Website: lowes
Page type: delivery-shipping
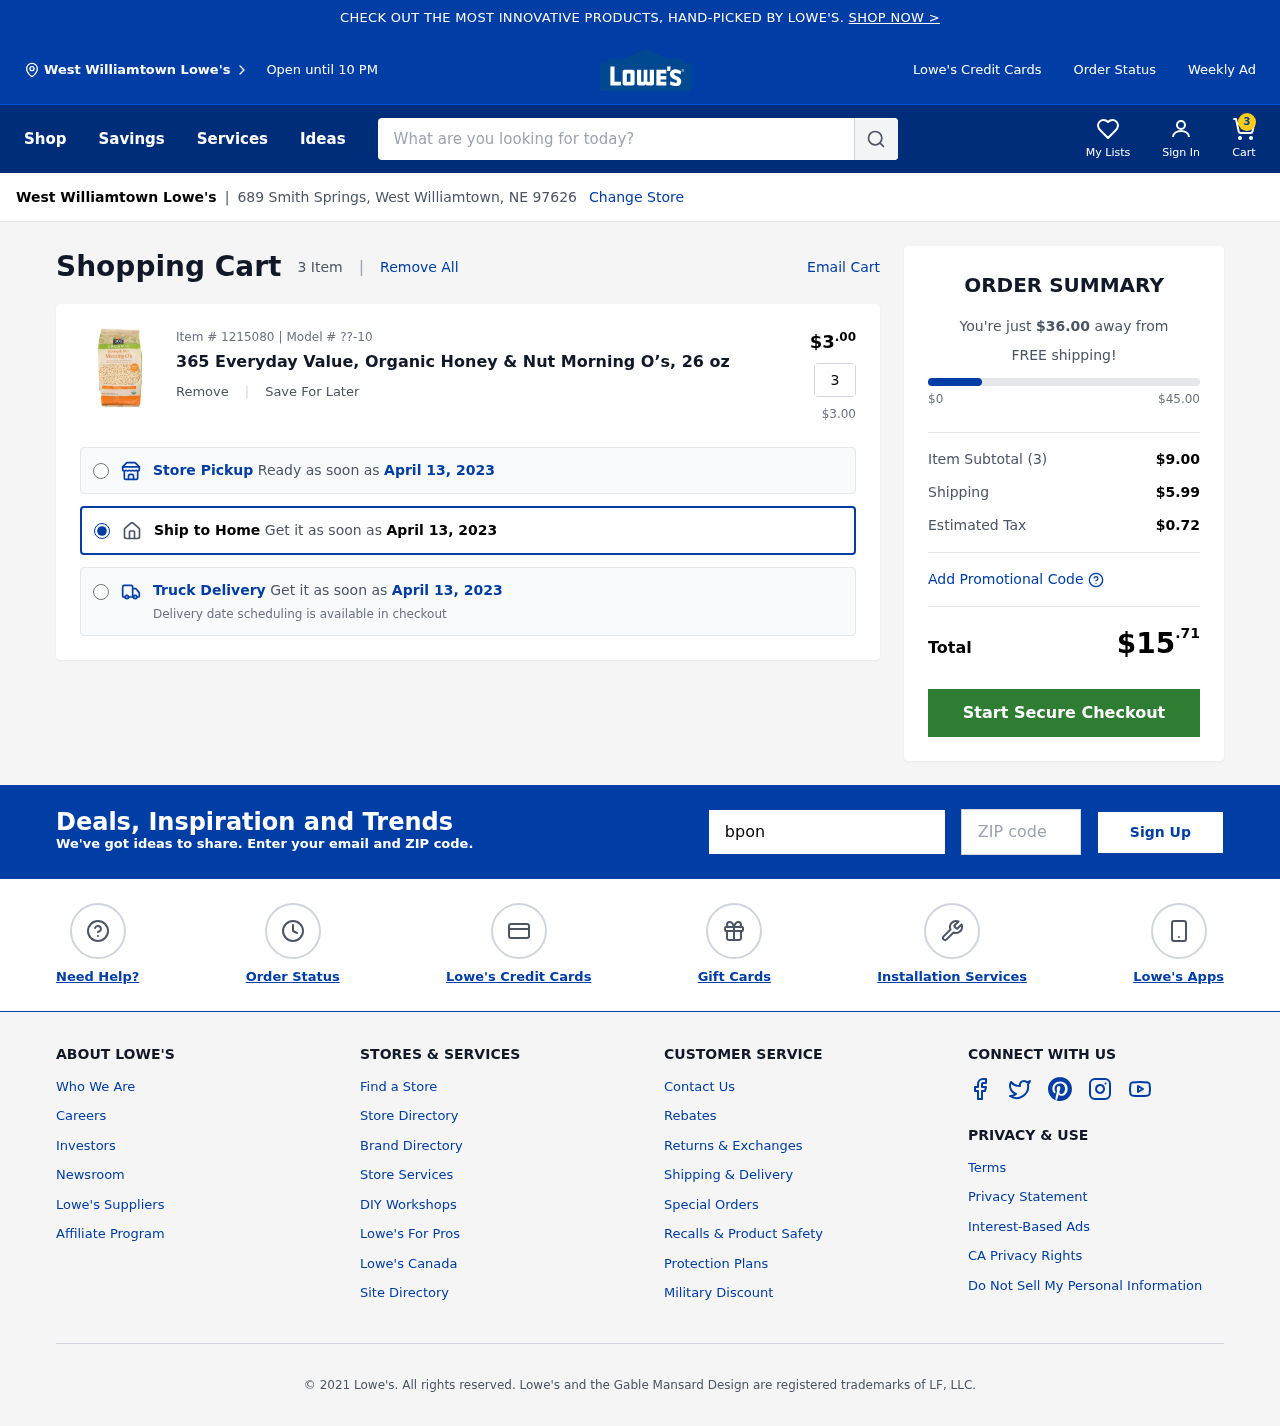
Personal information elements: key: PII_CITY
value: West Williamtown
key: PII_EMAIL
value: bponce@hotmail.com
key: PII_POSTCODE
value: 97626
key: PII_STREET
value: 689 Smith Springs
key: PII_CITY2
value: West Williamtown
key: PII_CITY_STATE_ZIP
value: West Williamtown, NE 97626
Product elements: key: PRODUCT1_NAME
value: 365 Everyday Value, Organic Honey & Nut Morning O’s, 26 oz
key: PRODUCT1_PRICE
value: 3
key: PRODUCT1_QUANTITY
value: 3
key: PRODUCT1_MODEL
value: ??-10
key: PRODUCT1_PRICE2
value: $3.00
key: PRODUCT1_ITEM_NUMBER
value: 1215080
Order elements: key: ORDER_NUM_ITEMS
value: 3
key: ORDER_DELIVERY_DATE
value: April 13, 2023
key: ORDER_DELIVERY_DATE2
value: April 13, 2023
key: ORDER_DELIVERY_DATE3
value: April 13, 2023
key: AMOUNT_TO_FREE_SHIPPING
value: $36.00
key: ORDER_SUBTOTAL
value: $9.00
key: ORDER_SHIPPING_COST
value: $5.99
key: ORDER_TAX
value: $0.72
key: ORDER_TOTAL
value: $15.71
Search elements: key: HEADER_SEARCH
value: What are you looking for today?